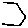
Label: hexagon